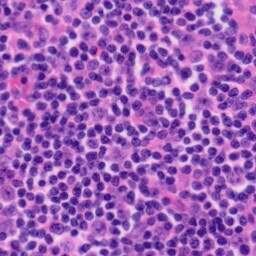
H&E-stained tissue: Tonsil